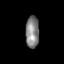
Tissue: skin
Cell type: Epithelial cells
Senescence score: 0.2574
Nuclear area (px): 420
Mean DAPI intensity: 131.483